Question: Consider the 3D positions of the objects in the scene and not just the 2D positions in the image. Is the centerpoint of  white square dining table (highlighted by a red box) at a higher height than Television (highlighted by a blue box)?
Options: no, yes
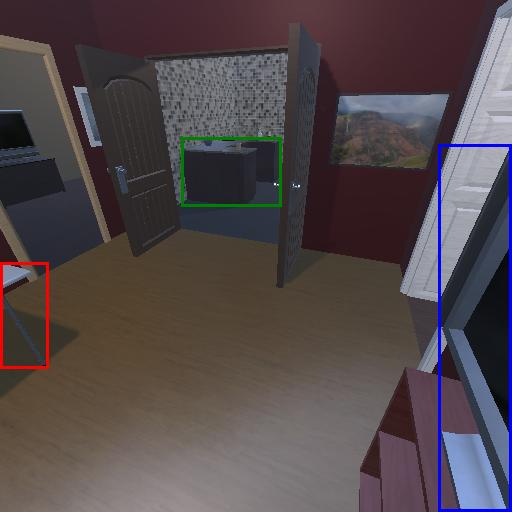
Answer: no